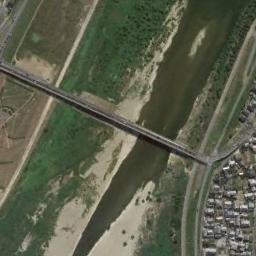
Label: bridge